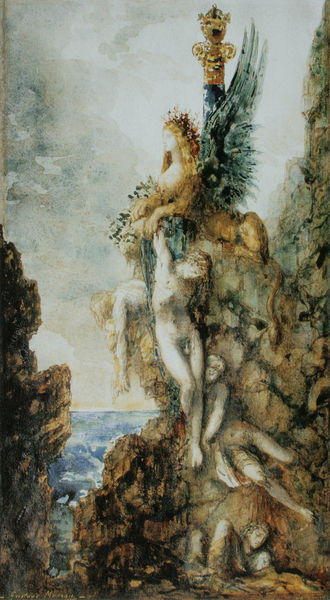
Titel: Die Sphinx
Künstler: Gustave Moreau
Institution: Privatbesitz
Schlagwörter: akt, berg, blau, dunkel, felsen, flügel, gemälde, gestein, himmel, körper, mann, meer, nackt, wasser, weiß, wolken, akte, aquarell, fluss, frauen, gelb, grün, menschen, see, blumen, braun, busen, frau, grau, hell, köpfe, licht, männer, säule, ölbild, malerei, symbolismus, arme, helld, stein, steine, tod, tot, horizont, hügel, sonne, gold, kind, krone, engel, beine, wellen, düster, fels, schlucht, figuren, brandung, sturm, fin de siècle, nackte, geheimnisvoll, klippe, abgrund, schönheit, mythologie, kapitell, hängend, hölle, fabelwesen, löwe, heilige, opfer, maria, drama, glieder, sphinx, aktfiguren, löwin, wellens, jünglinge, geflügelter löwe, nakct, gliedmaßen, aufragen, köngin, königssymbol, löwing, nackate, nymphen?, phantastik, sphimx, steingeborene, wächterin, gerg, löwenkörper, genitale